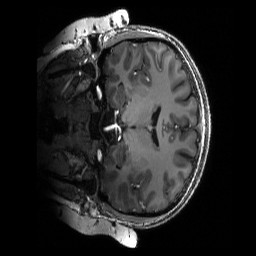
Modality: T1w
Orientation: coronal
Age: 25
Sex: female
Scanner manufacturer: siemens
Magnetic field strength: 6.98 T
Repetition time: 3.1 s
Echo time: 0.00242 s